Field crop: maize
Growth stage: 1
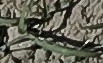
Species: sorghum